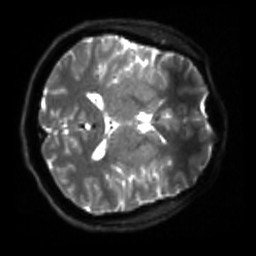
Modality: sbref
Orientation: axial
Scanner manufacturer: siemens
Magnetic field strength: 3 T
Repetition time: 4 s
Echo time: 0.0594 s